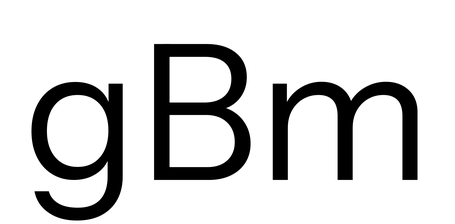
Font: InstrumentSans_Regular